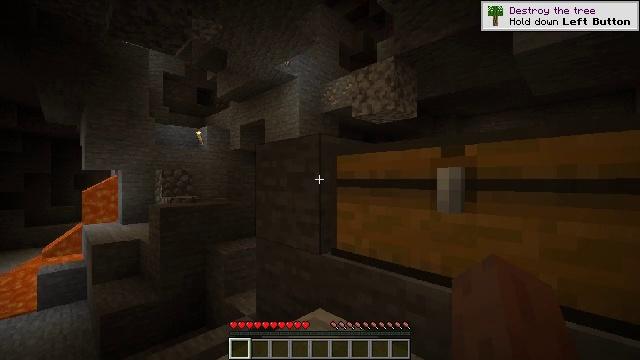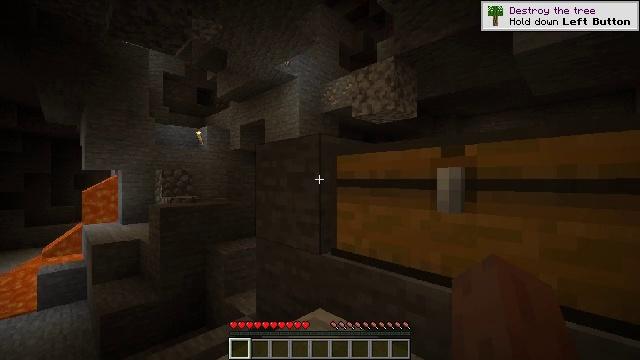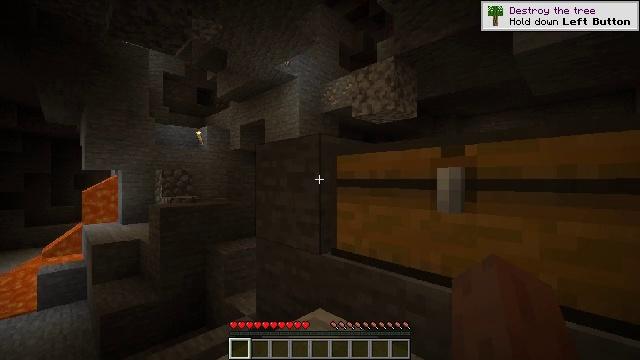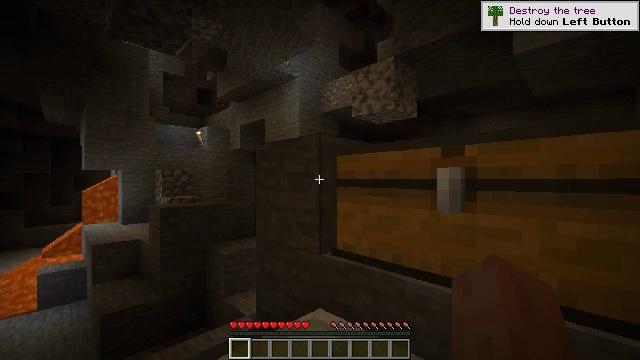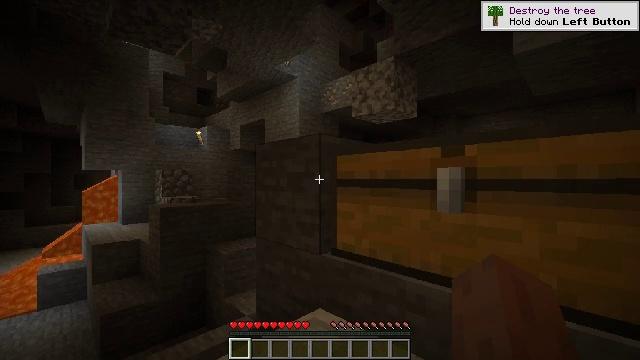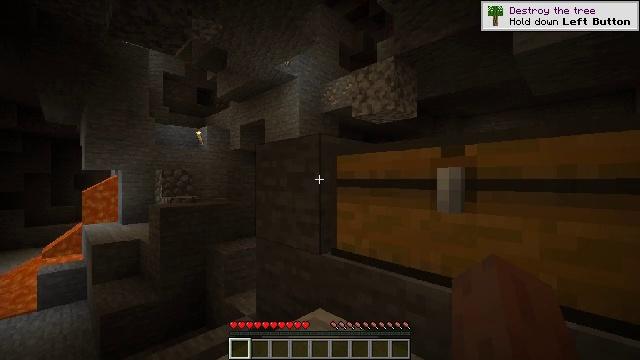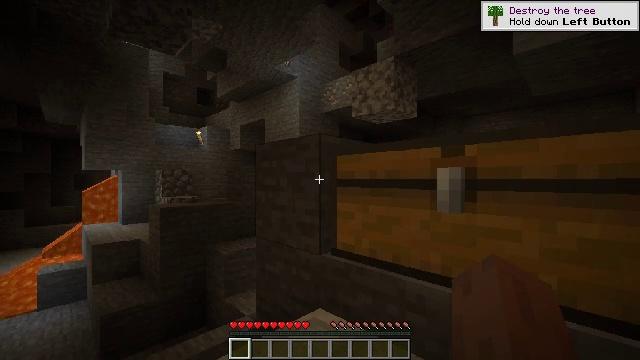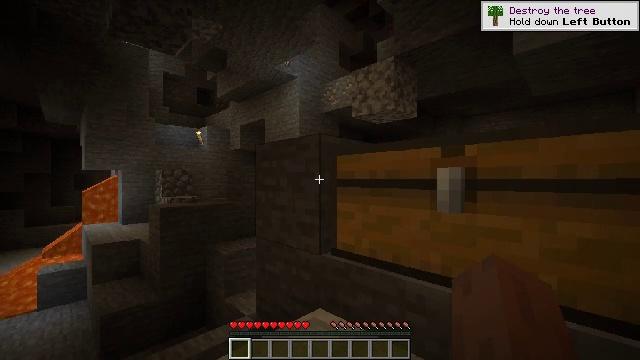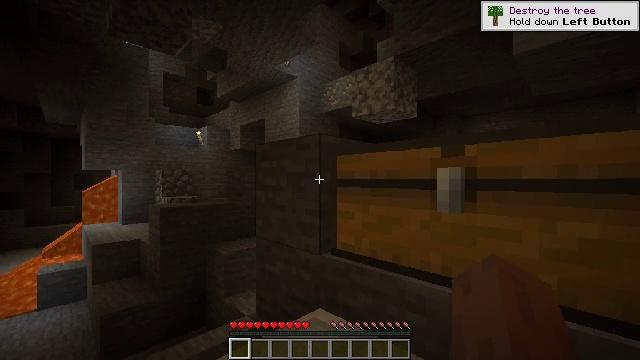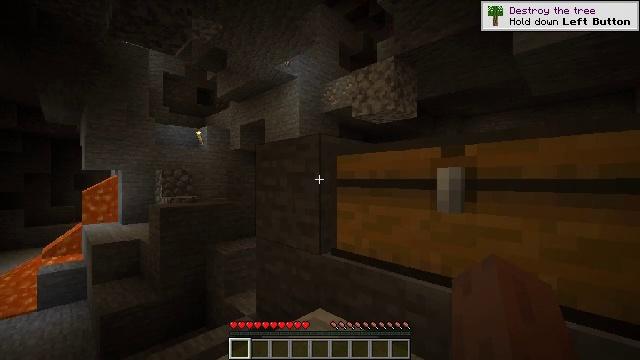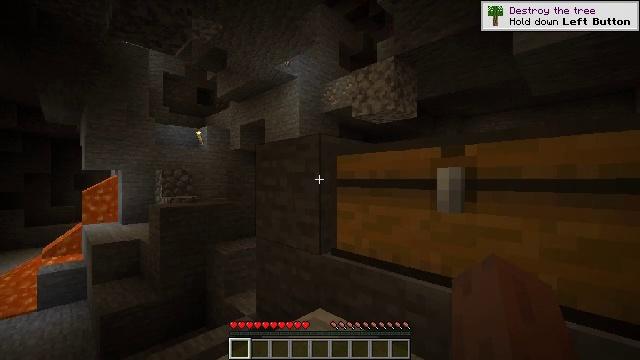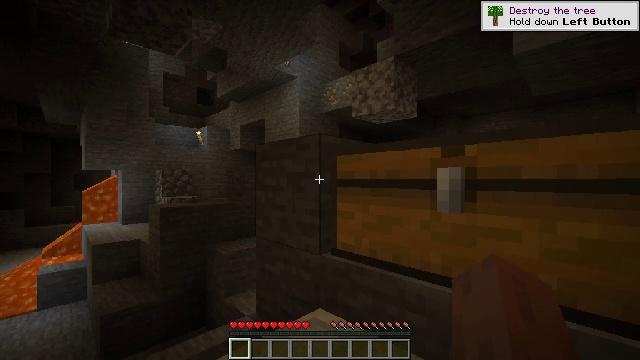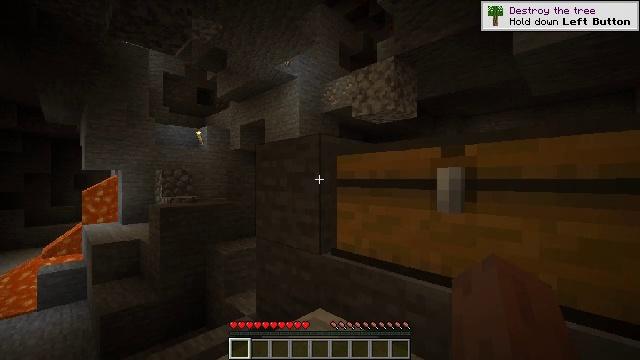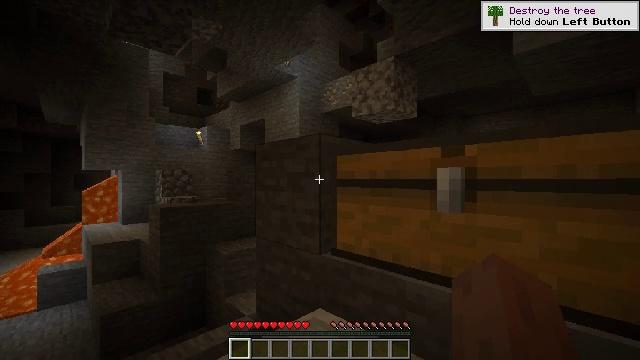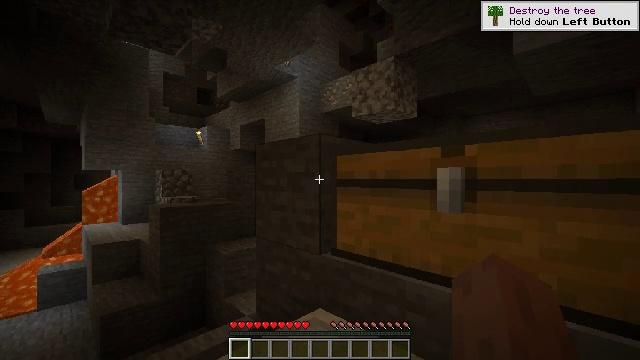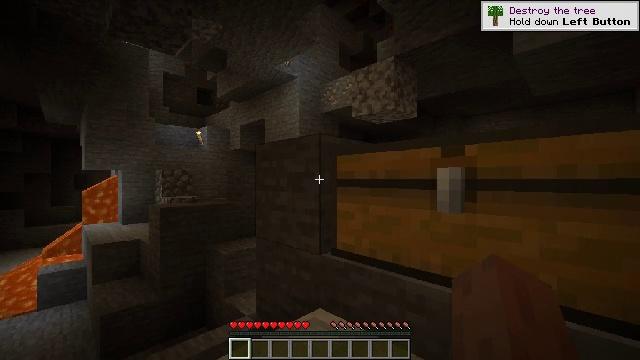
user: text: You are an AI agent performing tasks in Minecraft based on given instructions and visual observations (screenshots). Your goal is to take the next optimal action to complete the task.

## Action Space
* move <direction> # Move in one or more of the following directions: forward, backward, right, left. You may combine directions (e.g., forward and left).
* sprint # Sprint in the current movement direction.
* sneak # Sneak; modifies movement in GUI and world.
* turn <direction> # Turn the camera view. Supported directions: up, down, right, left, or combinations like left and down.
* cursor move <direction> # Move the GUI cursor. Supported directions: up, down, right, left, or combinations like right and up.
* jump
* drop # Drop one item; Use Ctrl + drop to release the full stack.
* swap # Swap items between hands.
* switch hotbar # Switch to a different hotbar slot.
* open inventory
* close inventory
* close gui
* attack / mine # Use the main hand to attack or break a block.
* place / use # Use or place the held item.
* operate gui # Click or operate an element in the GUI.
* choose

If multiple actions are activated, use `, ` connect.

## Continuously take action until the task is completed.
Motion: motion action
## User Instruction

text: Use iron ingots to craft iron leggings at the crafting table.
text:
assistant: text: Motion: no_op
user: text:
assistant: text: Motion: no_op
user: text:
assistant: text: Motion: no_op
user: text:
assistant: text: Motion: no_op
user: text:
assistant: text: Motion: no_op
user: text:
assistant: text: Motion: no_op
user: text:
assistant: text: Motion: no_op
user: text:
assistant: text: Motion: no_op
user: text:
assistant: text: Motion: no_op
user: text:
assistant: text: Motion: no_op
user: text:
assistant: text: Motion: no_op
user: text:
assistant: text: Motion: no_op
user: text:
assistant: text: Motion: no_op
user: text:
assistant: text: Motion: no_op
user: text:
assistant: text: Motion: no_op
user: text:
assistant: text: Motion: no_op
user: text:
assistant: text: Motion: no_op
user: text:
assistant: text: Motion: no_op
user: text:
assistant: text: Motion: no_op
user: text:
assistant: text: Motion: no_op
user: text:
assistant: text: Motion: no_op
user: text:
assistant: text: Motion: no_op
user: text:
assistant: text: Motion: no_op
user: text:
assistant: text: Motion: no_op
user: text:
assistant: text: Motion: no_op
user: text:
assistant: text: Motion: no_op
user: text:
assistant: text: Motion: no_op
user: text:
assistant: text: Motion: no_op
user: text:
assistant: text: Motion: no_op
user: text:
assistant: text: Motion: no_op